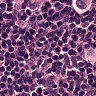
Metastatic tissue present: yes